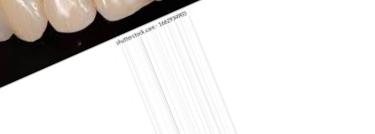
Condition: Tooth Discoloration